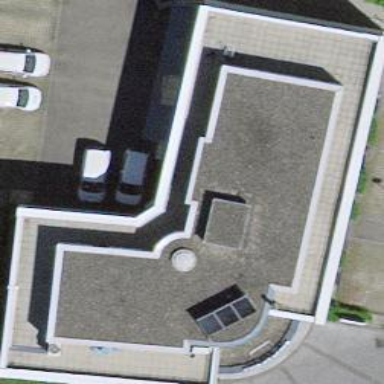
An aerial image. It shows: Building.